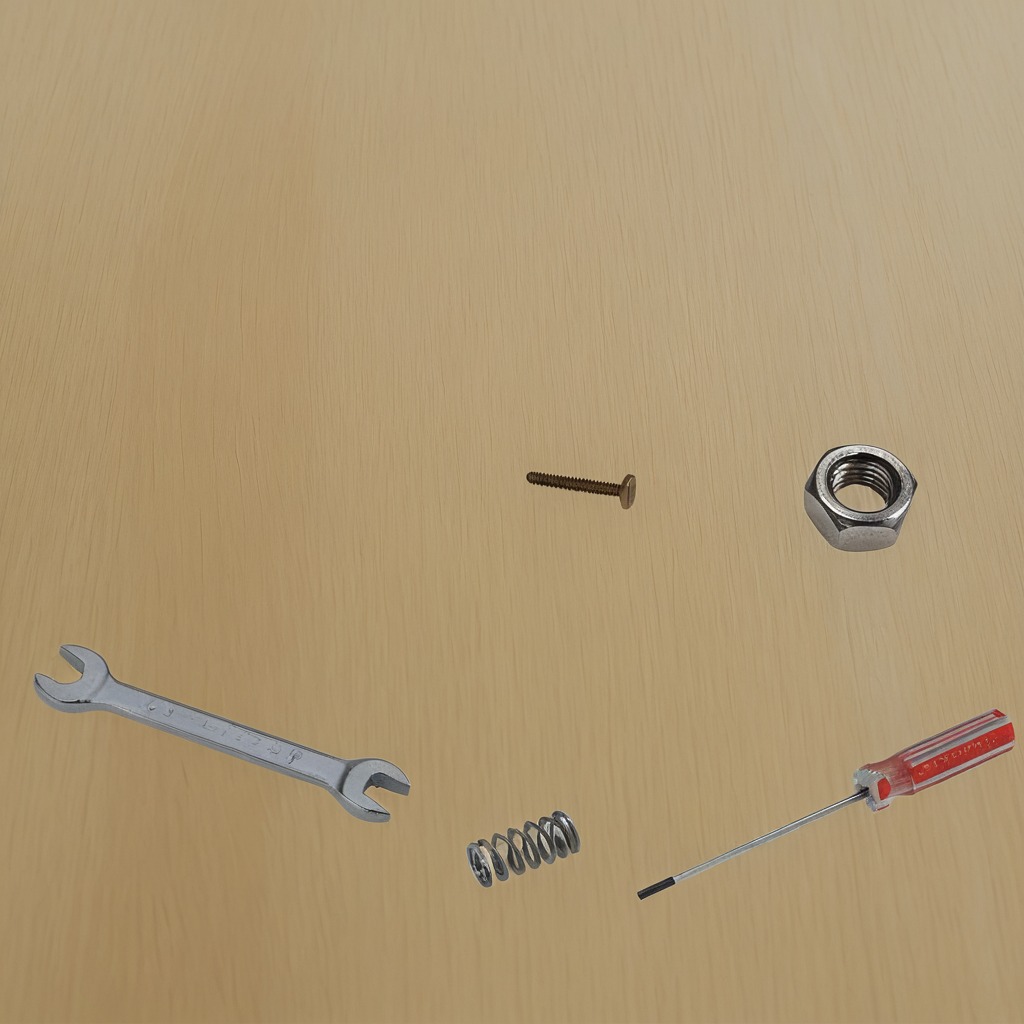
A metal machine screw, a coiled metal spring, a screwdriver, a metal nut, and a wrench are lying on the plywood surface in a paint workshop lit by afternoon window light.